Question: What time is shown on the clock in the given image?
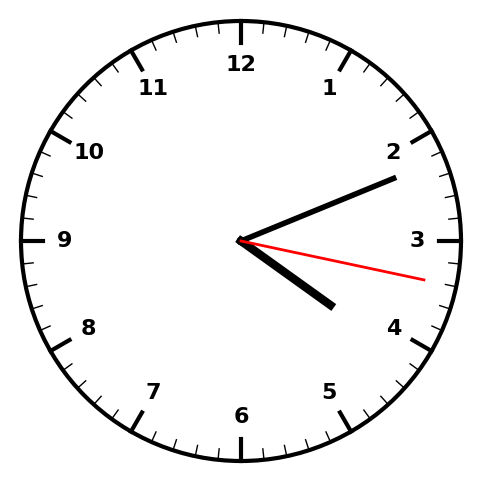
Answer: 04:11:17